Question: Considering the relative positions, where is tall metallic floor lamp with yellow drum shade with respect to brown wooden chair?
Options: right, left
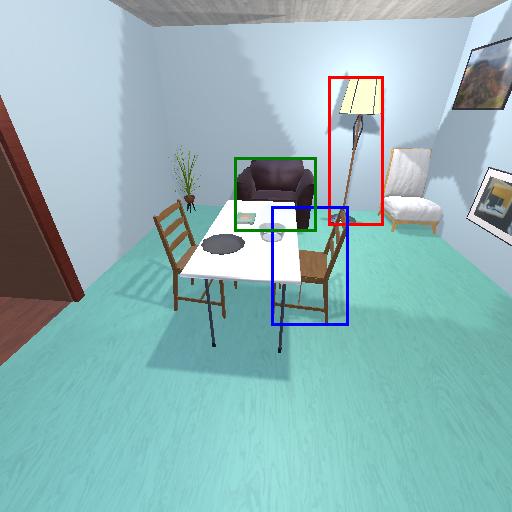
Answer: right